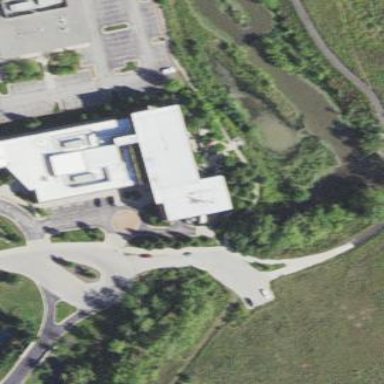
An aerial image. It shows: Healthcare building designated as hospice.